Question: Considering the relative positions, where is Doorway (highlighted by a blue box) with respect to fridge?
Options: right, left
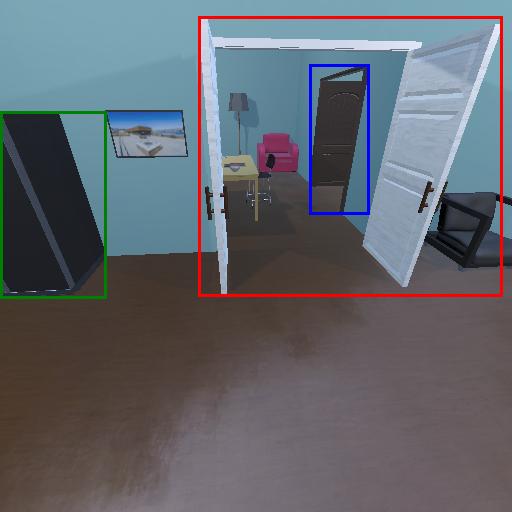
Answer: right